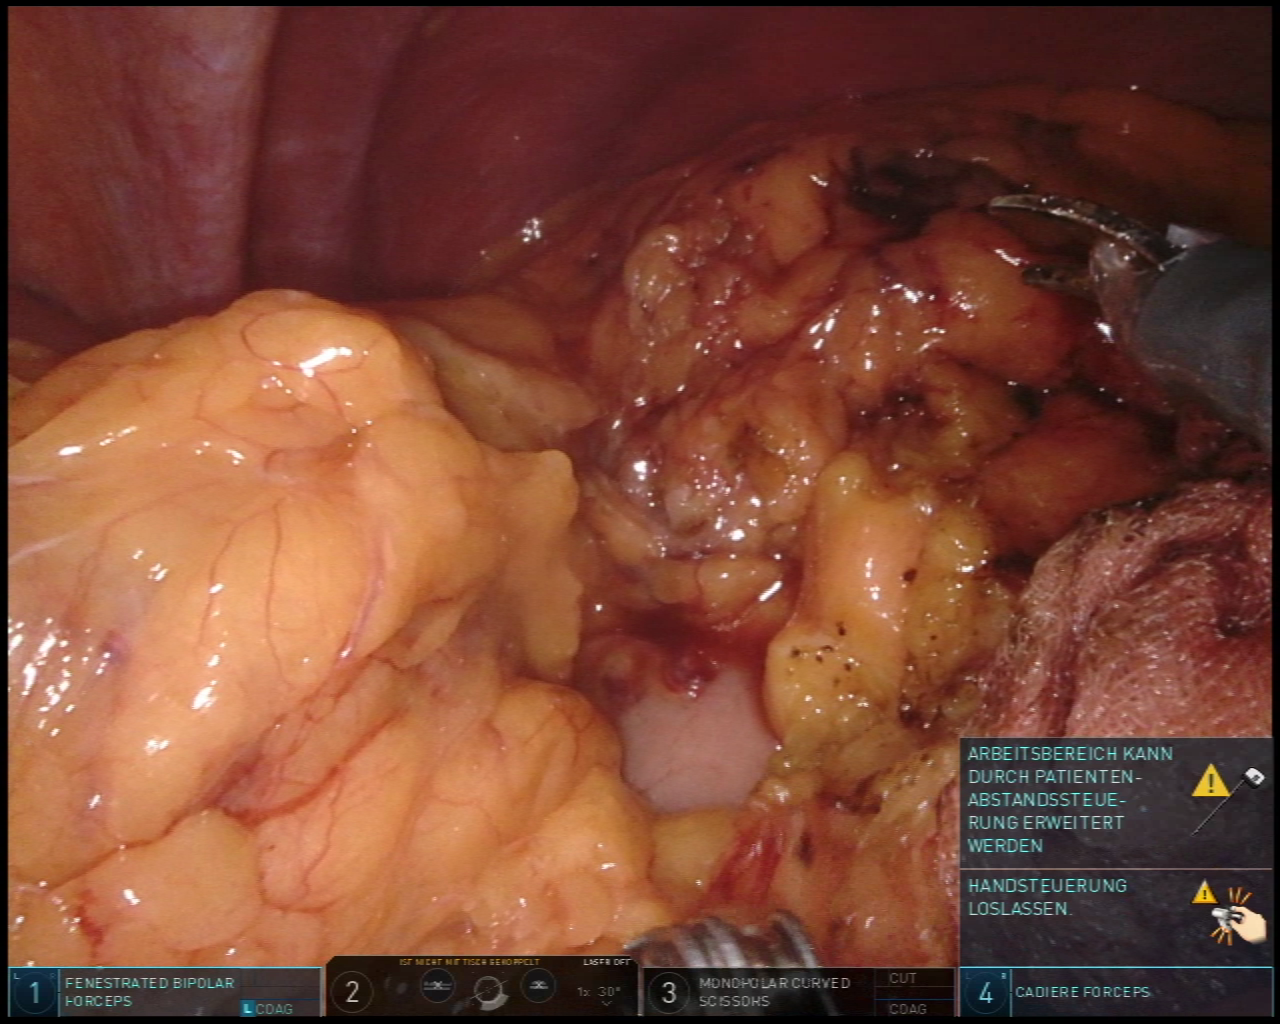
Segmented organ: stomach
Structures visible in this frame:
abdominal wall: yes
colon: no
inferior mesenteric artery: no
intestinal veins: no
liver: no
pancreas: no
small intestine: no
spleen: no
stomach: yes
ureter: no
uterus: no
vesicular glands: no